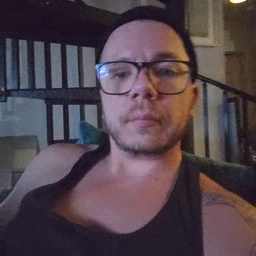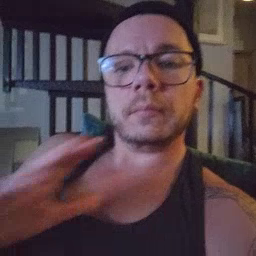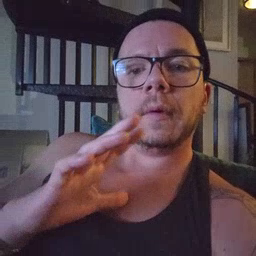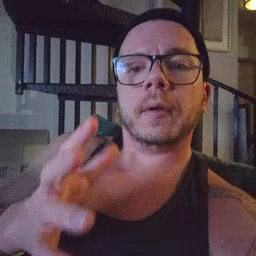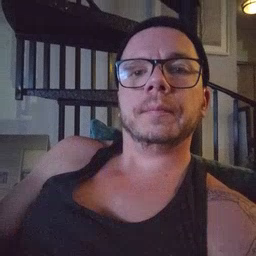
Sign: fine